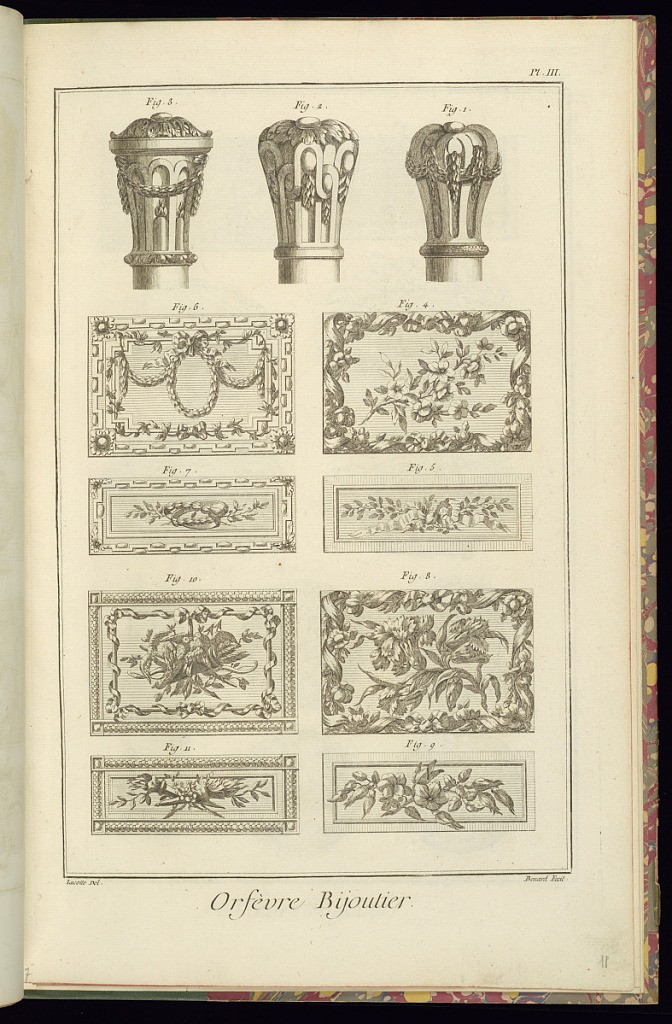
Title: Orfèvre Bÿoutier
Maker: J.R. Lucotte, French, 1733 – 1784
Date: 1762
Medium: Etching and engraving on laid paper
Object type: Print
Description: Plate with eleven designs for silver or gold objects including cane handles, and different sides of boxes. The objects are decorated with floral motifs and trophies and are each numbered. The plate is titled, numbered, and signed.